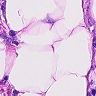
Metastatic tissue present: yes